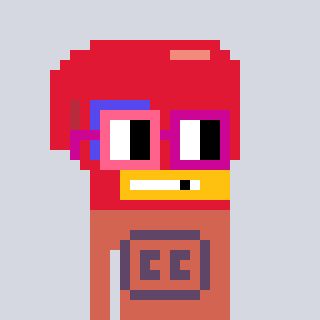
a pixel art character with square pink and red glasses, a boxing glove-shaped head and a peachy-colored body on a cool background